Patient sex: M
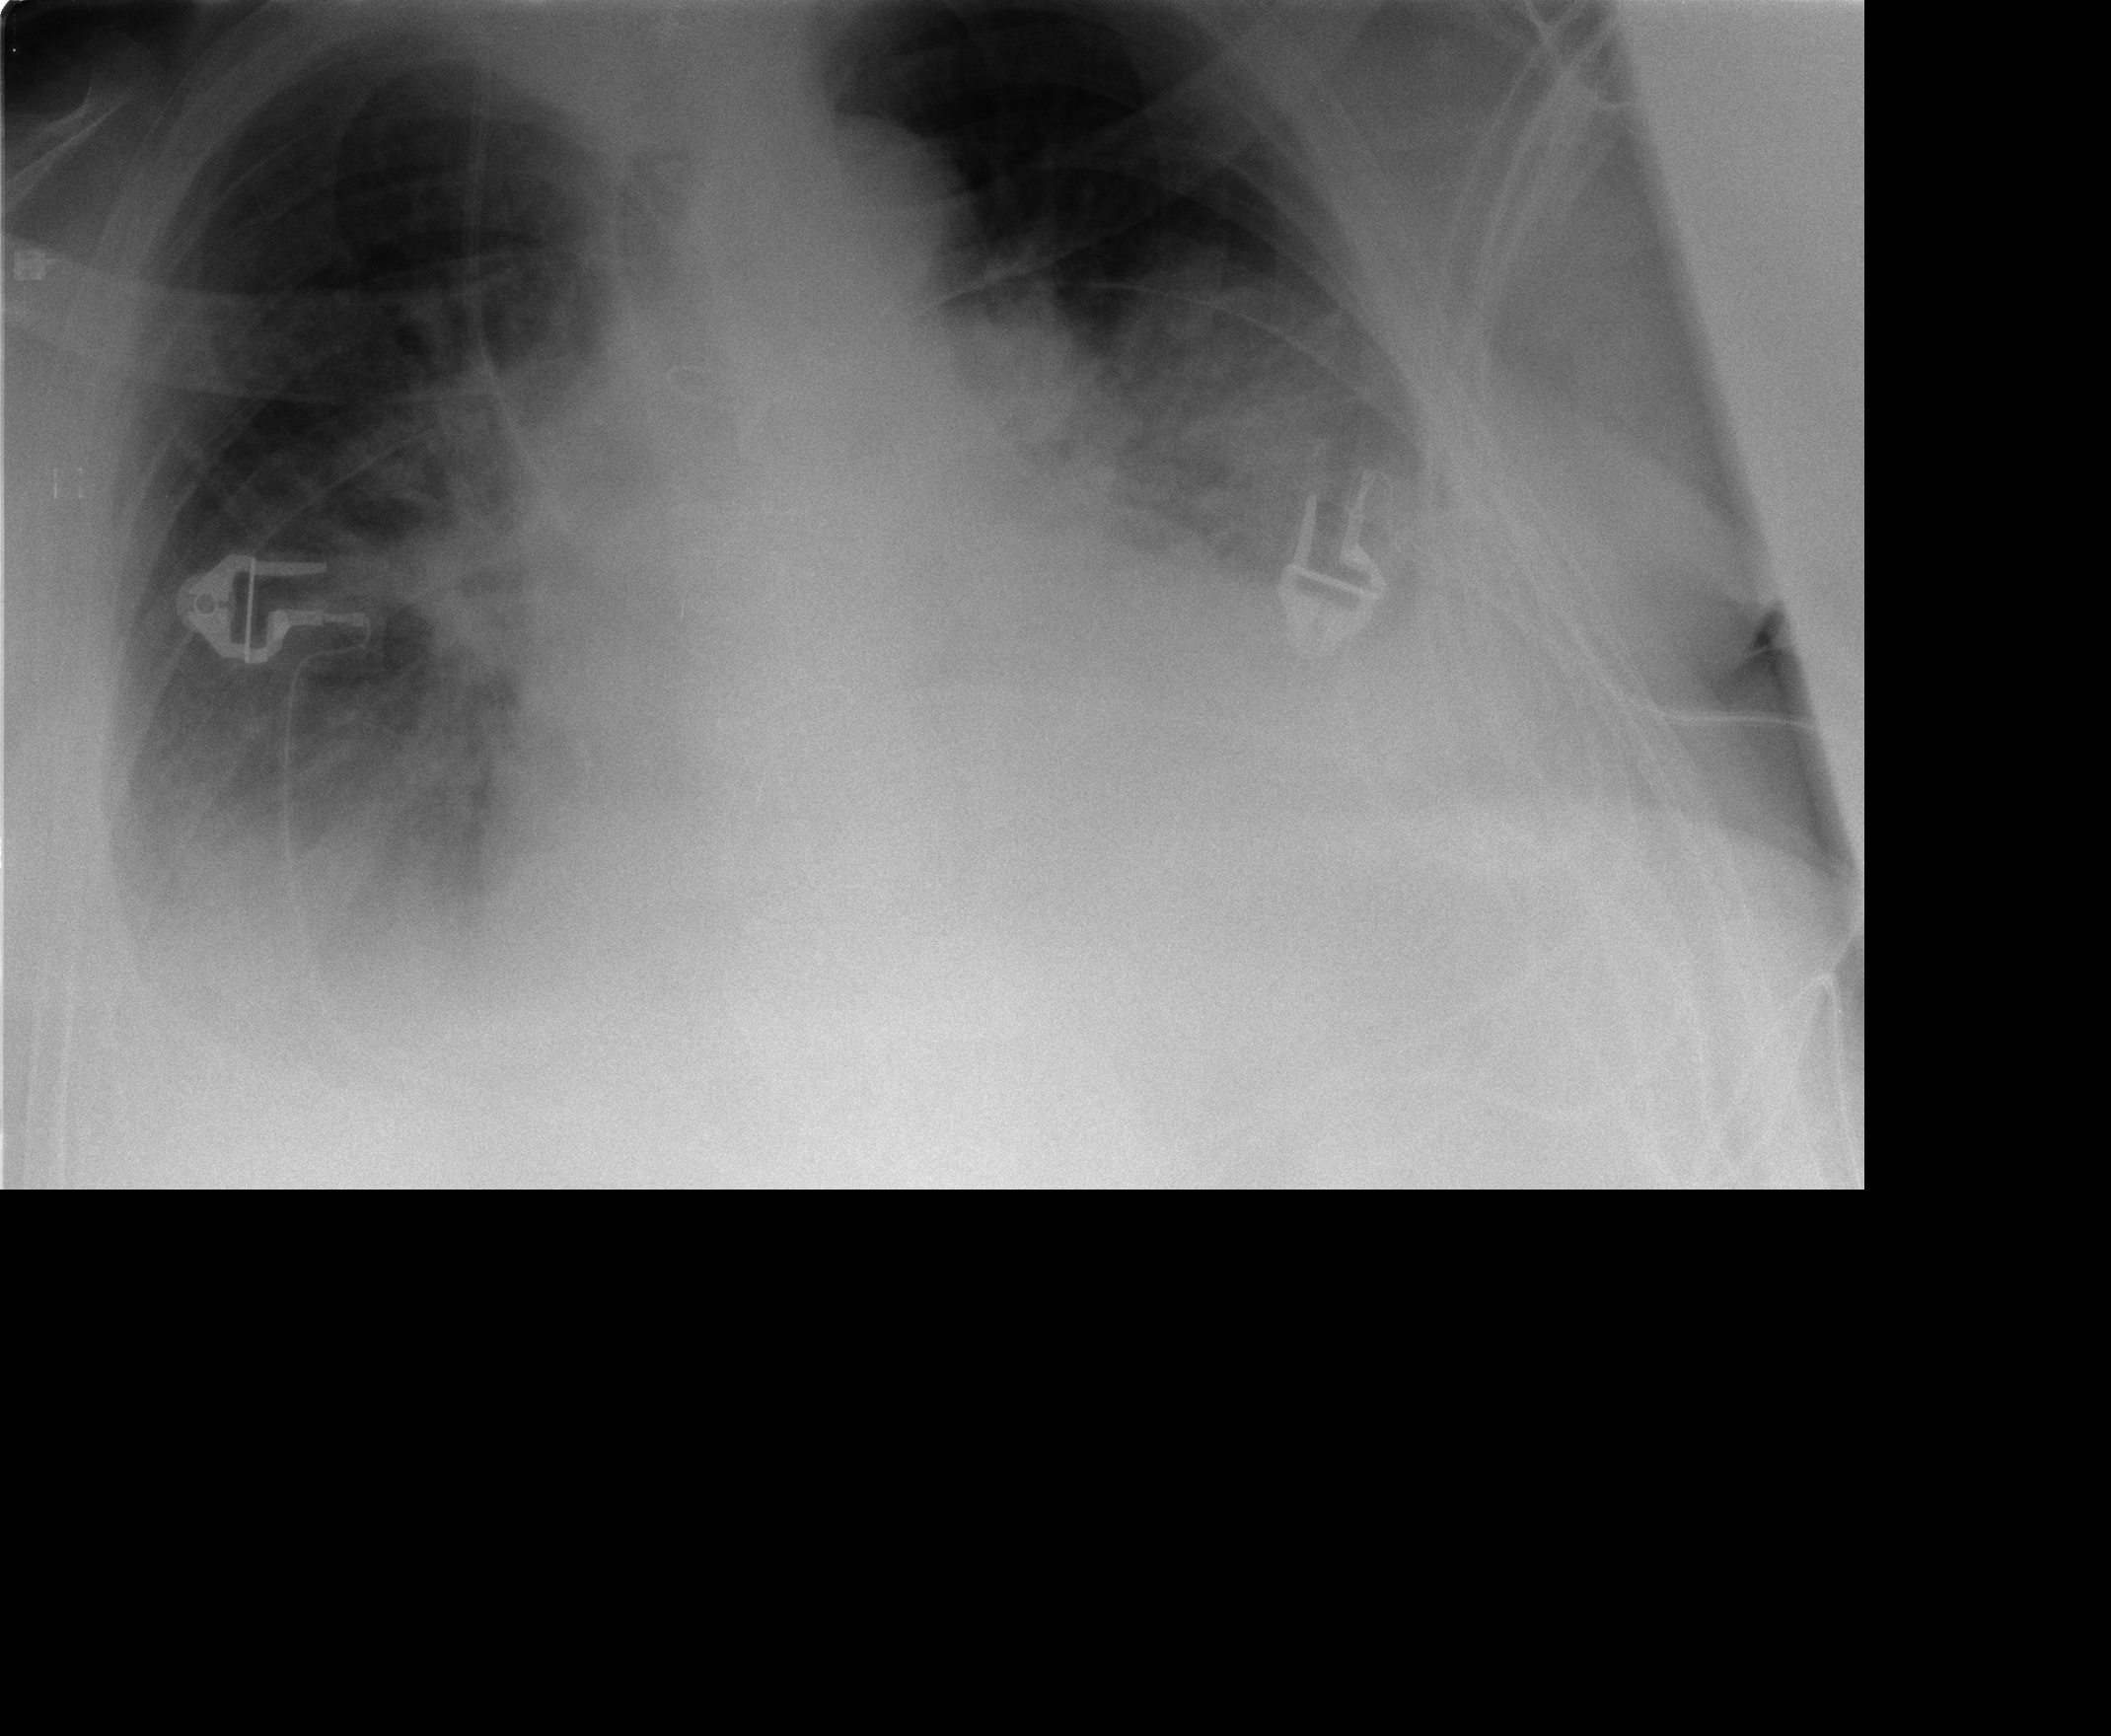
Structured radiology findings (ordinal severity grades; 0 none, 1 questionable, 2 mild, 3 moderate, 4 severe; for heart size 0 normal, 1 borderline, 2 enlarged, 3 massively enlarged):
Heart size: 3
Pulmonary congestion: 2
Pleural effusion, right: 2
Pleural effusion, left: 3
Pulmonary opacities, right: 0
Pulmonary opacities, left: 3
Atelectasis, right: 2
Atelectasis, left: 3